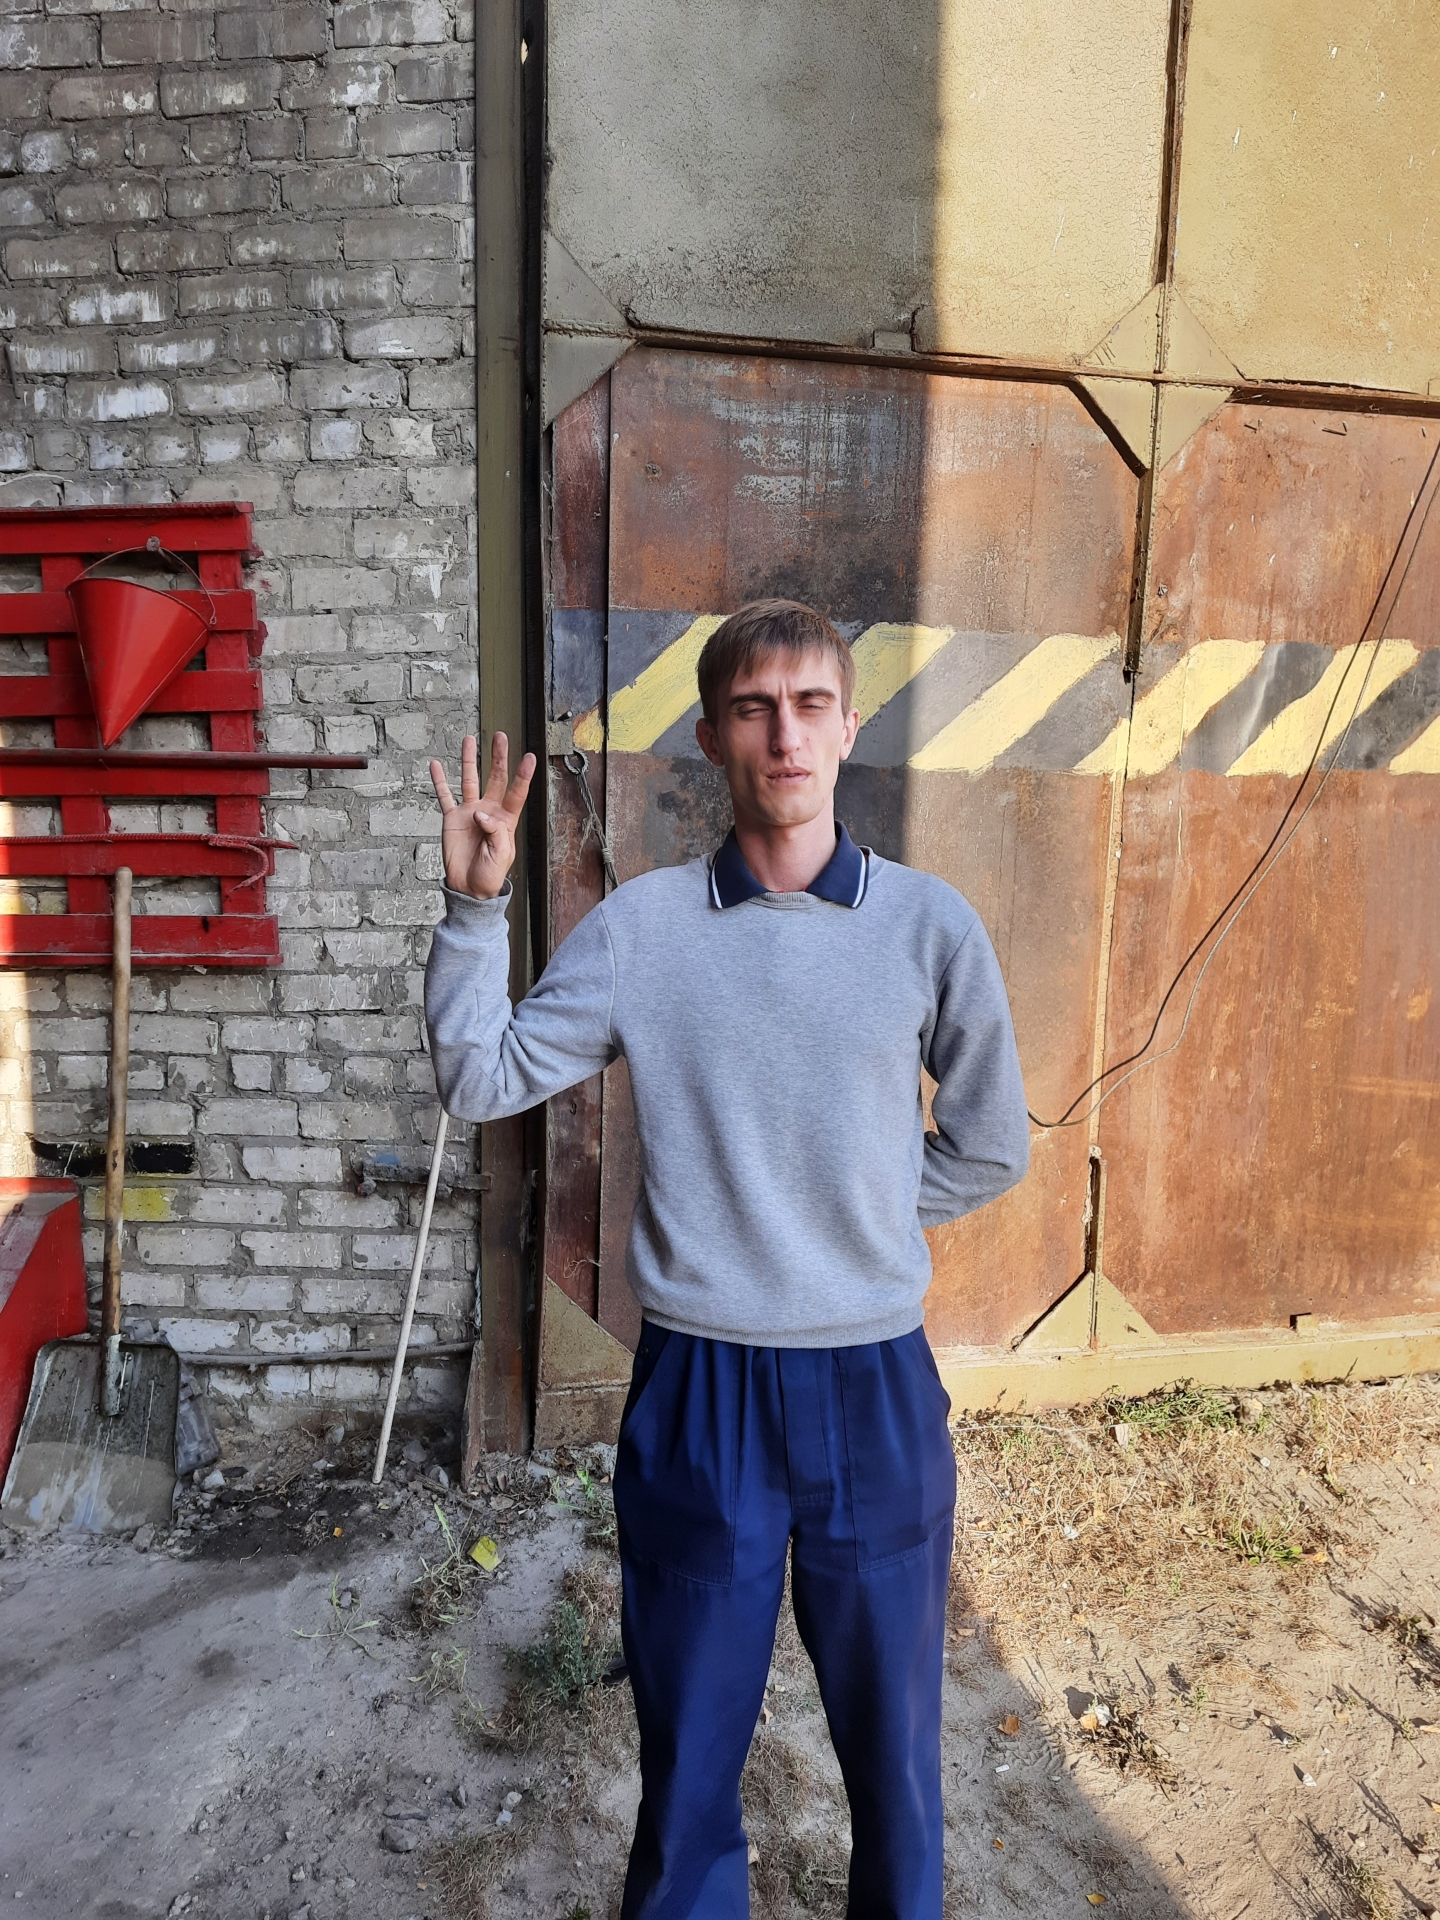
Label: clear